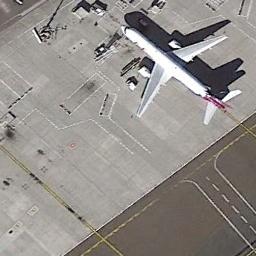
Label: airplane